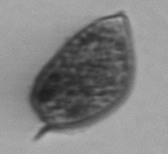
Label: Prorocentrum_micans